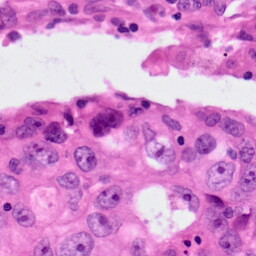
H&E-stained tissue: Lung